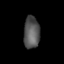
Tissue: lung
Cell type: Epithelial cells
Senescence score: 0.2114
Nuclear area (px): 506
Mean DAPI intensity: 84.988